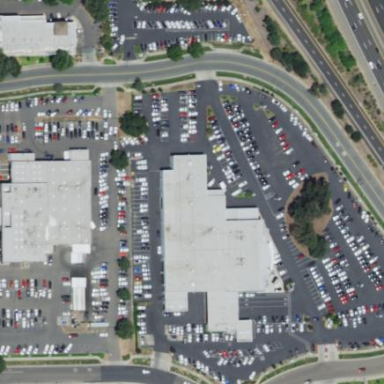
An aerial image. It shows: Retail building housing car shop.